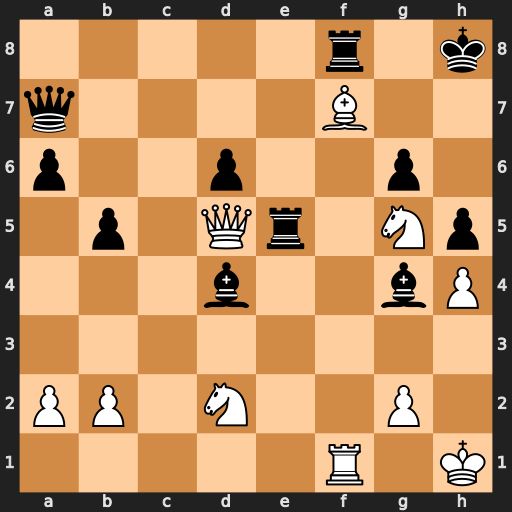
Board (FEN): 5r1k/q4B2/p2p2p1/1p1Qr1Np/3b2bP/8/PP1N2P1/5R1K
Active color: w
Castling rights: -
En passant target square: -
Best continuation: Qxd6 Re7 Qxg6